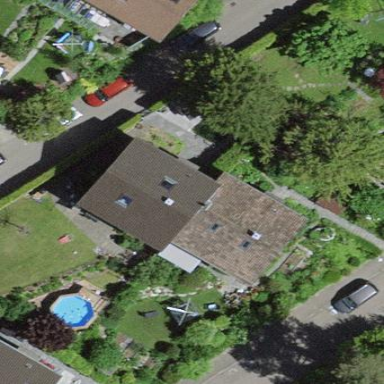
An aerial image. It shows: Semidetached house.